Question: Was working with a 3 dimensional dataset HairEyeColor. Essentially, it looks like this:

I want to access the entire array where Sex is Male. Please help.
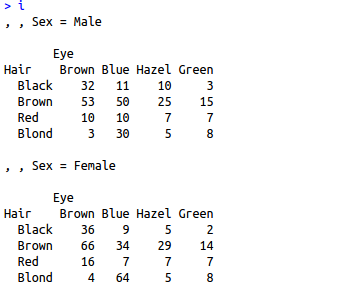
Answer: Just extract at the 3rd dimension either with the name
'''
HairEyeColor[,, "Male"]
# Eye
#Hair Brown Blue Hazel Green
# Black 32 11 10 3
# Brown 53 50 25 15
# Red 10 10 7 7
# Blond 3 30 5 8
'''
or the index
'''
HairEyeColor[,, 1]
'''